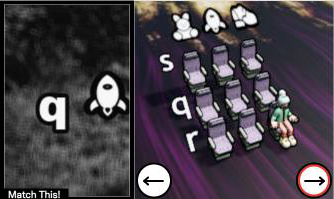
Task: seats
Answer: no